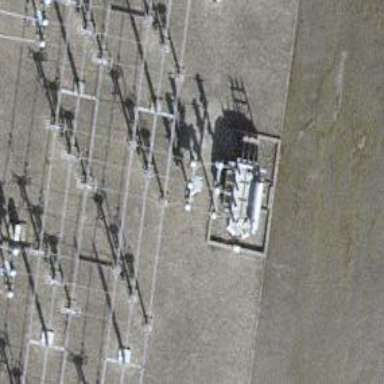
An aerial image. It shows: Power line with 3 cables in bay configuration.